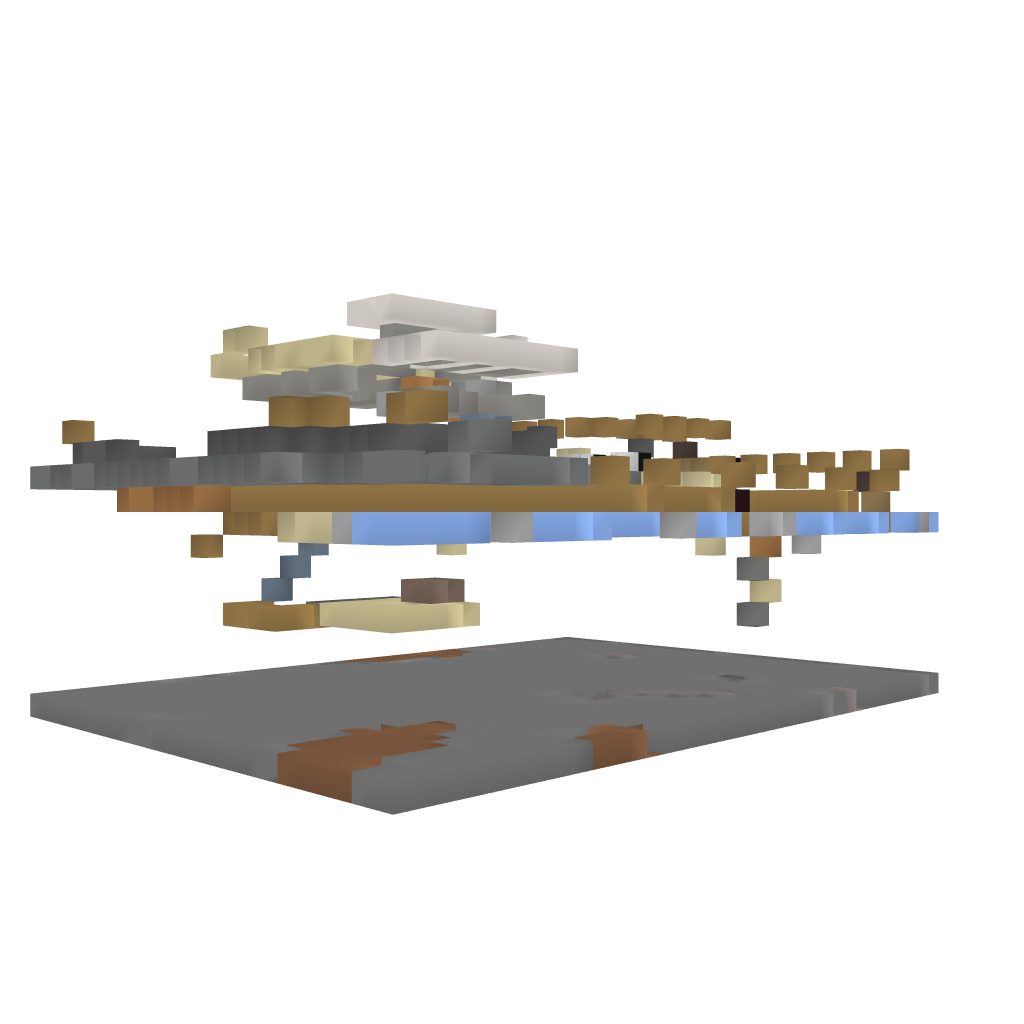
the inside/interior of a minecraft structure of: small beach house